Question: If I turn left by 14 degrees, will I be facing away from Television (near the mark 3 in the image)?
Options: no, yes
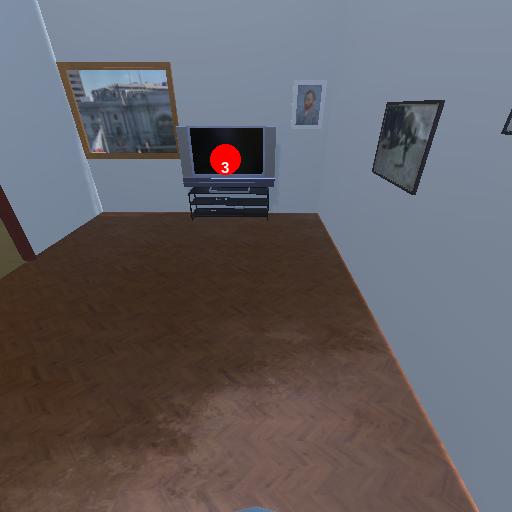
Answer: no